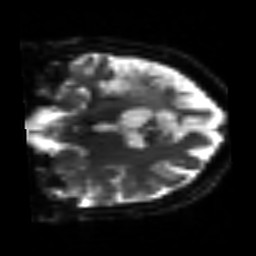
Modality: sbref
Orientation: coronal
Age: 56
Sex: male
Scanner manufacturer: siemens
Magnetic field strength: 3 T
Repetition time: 3.2 s
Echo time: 0.081 s